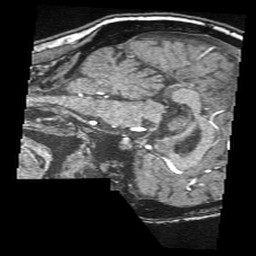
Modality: angio
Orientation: sagittal
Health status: ill
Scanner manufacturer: siemens
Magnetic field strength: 1.5 T
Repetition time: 0.026 s
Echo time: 0.007 s